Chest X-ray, AP view. Patient: 61 years old, sex M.
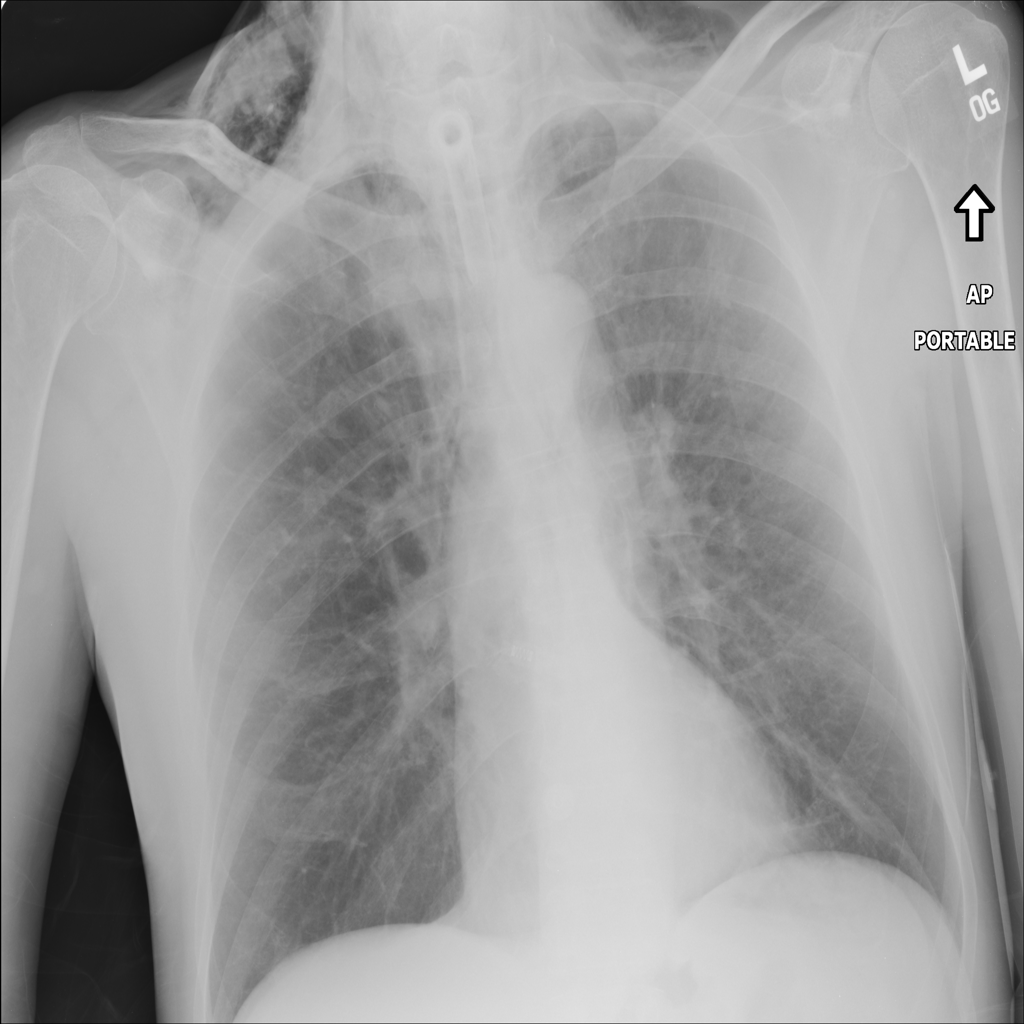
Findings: Infiltration